Question: What is the value of the measurement in the image?
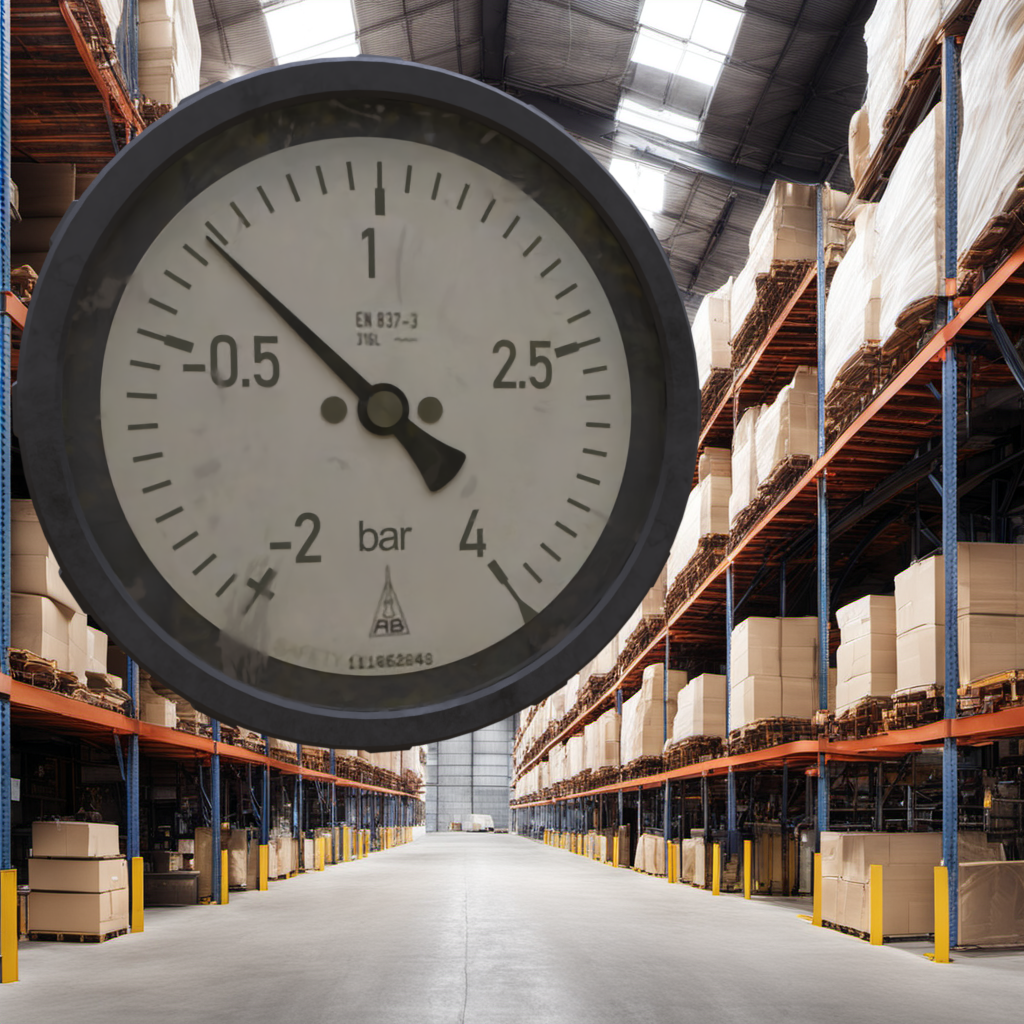
Answer: The result is 0.04
Question: What is the value range of this measurement?
Answer: The range is from -2 to 4
Question: What is the minimum and maximum reading range of the measurement in the image?
Answer: The minimum value is -2 and the maximum value is 4